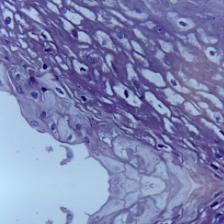
Diagnosis: Normal